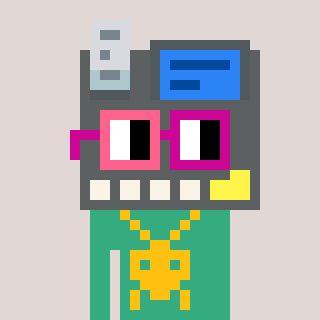
a pixel art character with square pink and red glasses, a cash register-shaped head and a teal-colored body on a warm background